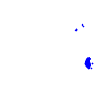
Particle: electron